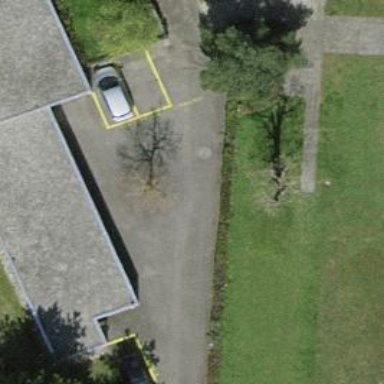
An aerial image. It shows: Carport building used as bicycle parking shed.